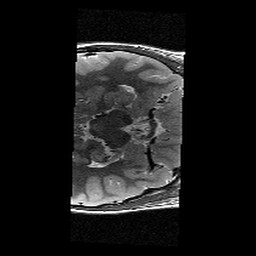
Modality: T2w
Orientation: axial
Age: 10
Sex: female
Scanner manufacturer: siemens
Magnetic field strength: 3 T
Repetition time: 9.23 s
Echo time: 0.067 s